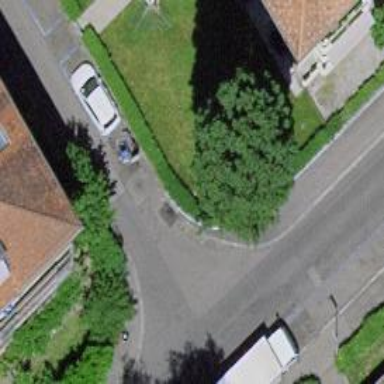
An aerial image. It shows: Kerb serving as barrier.